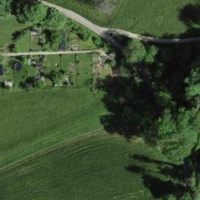
EUNIS habitat code: 52
Species observed at this site:
Lamium galeobdolon